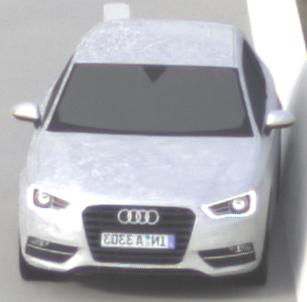
Make: Audi
Model: A3 1.2 TFSI
Detailed model: A3 (8V)
Model produced from: 2013/02
Model produced until: 2014/05
Doors: 3
Color: white
Road condition: dry road
Daytime: morning or afternoon
Contrast: low contrast